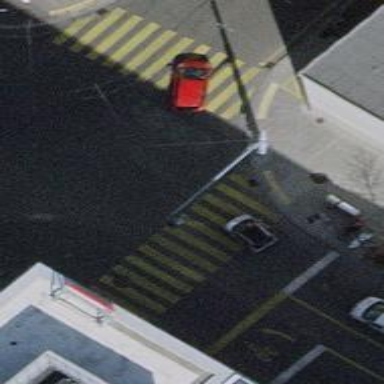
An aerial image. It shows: Road crossing with traffic signals.